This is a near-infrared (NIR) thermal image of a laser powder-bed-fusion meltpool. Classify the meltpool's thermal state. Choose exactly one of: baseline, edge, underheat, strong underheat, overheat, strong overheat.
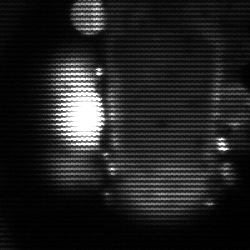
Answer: strong underheat